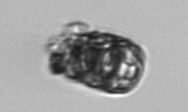
Label: Paralia_sulcata